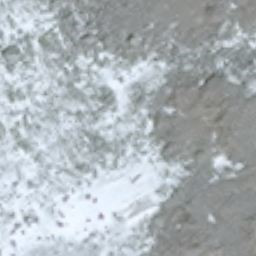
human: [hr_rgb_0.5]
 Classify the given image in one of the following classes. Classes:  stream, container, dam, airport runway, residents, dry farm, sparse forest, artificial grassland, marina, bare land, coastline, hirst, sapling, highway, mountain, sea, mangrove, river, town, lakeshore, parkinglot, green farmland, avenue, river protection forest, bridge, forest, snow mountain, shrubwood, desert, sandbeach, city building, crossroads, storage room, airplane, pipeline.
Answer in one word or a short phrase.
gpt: snow mountain